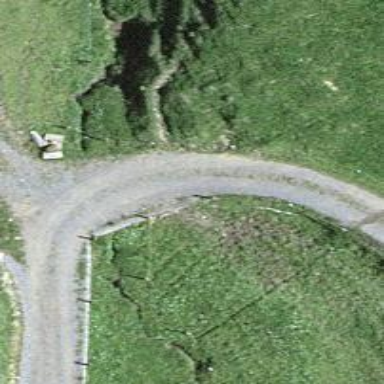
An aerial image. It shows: Culvert tunnel.